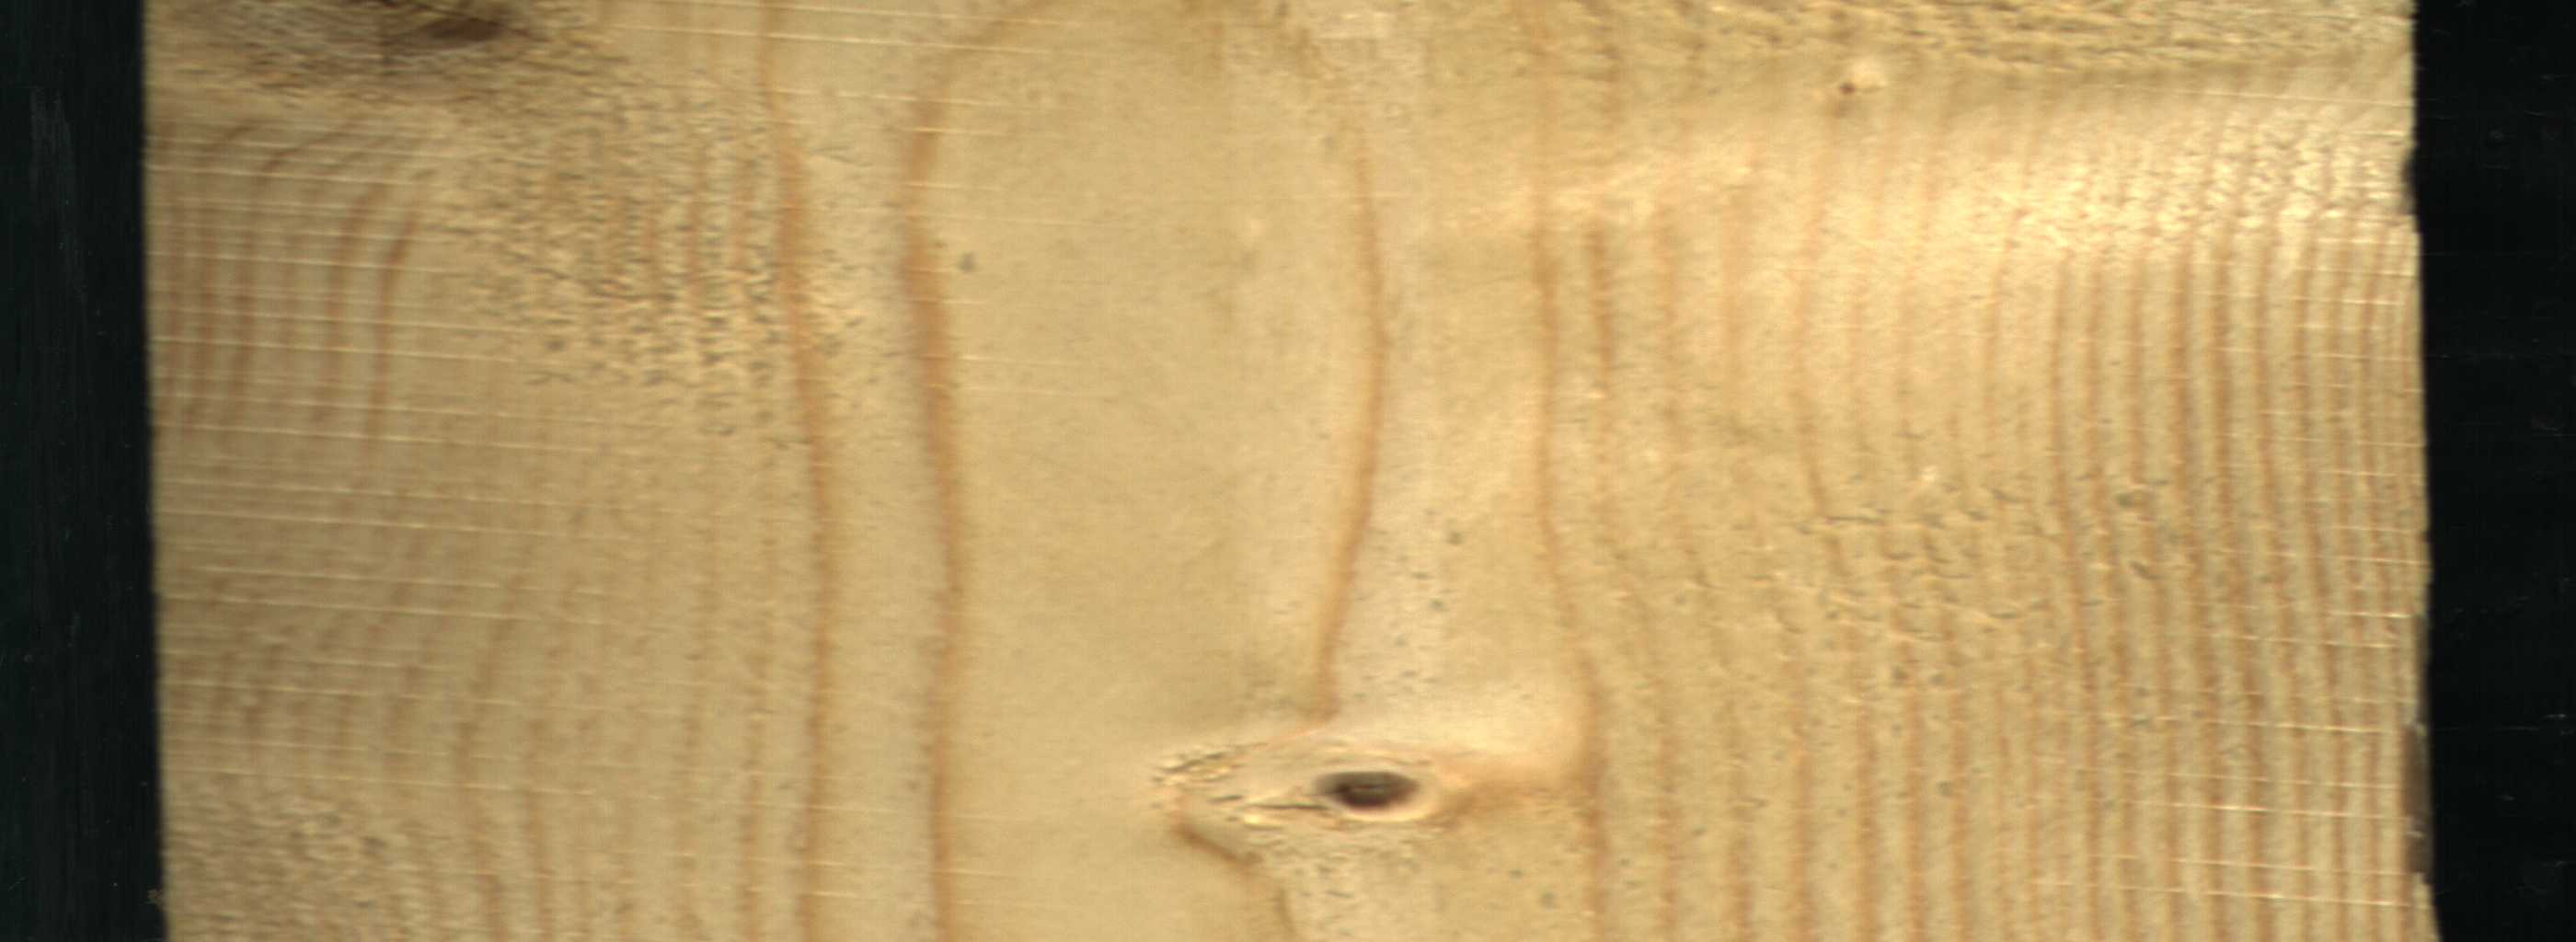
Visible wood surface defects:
Live_Knot
Live_Knot